Question: I have a 'register.aspx' which takes some information from user and stores it in the database. However, I cannot solve the double submit problem when user refreshes the page. Here is my 'registration.aspx' file:
'''
<form id="form1" runat="server">
<asp:TextBox ID="txtUserName" runat="server"></asp:TextBox>
<asp:Button ID="btnRegister" runat="server" Text="Button" onclick="RegisterUser" />
<asp:Label ID="lblErrorMessage" runat="server" Text=""></asp:Label>
</form>
'''
And here is the 'registration.aspx.cs' file:
'''
protected void RegisterUser(object sender, EventArgs e)
{
if (txtUserName.Text.Length < 3)
{
lblErrorMessage.Text = "username should be minimum 3 characters, try again.";
}
}
'''
However, I try to test it using my browser, chrome. When I use the text "a" for the username, it goes into the 'RegisterUser' function and shows the error message. But sadly, when I try to refresh the page it asks for resubmission while I was expecting to refresh without any problem:

I tried using 'Response.Redirect' and it didn't work either.
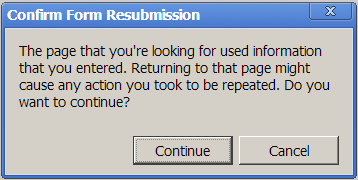
Answer: I tried an easy way for you using UpdatePanel and Template:
change the code in your main page like this:
'''
<form id="form1" runat="server" >
<asp:UpdatePanel runat="server"><ContentTemplate>
<asp:TextBox ID="txtUserName" runat="server"></asp:TextBox>
<asp:Button ID="btnRegister" runat="server" Text="Button" onclick="RegisterUser" />
<asp:Label ID="lblErrorMessage" runat="server" Text=""></asp:Label>
<asp:ScriptManager ID="ScriptManager1" runat="server">
</asp:ScriptManager>
</ContentTemplate>
</asp:UpdatePanel>
</form>
'''
I think that will solve your problem in an easier way.
Let me know if you have any problem with it.